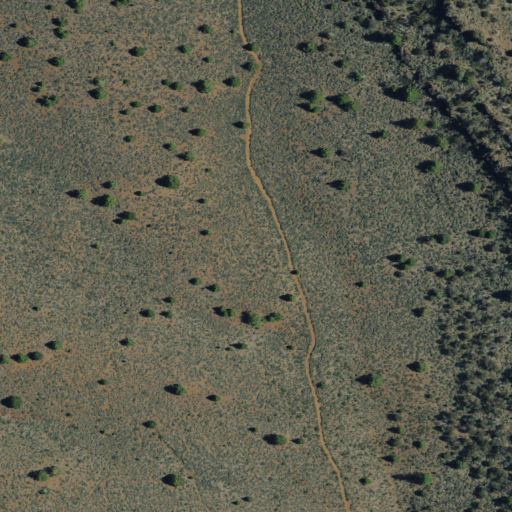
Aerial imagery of mountains in California named Bald Hills containing only shrub